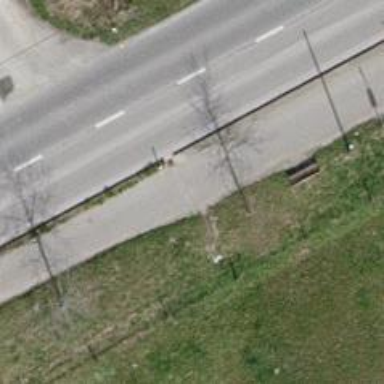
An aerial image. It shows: Sidewalk along the footway.